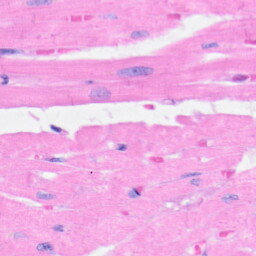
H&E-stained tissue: Heart